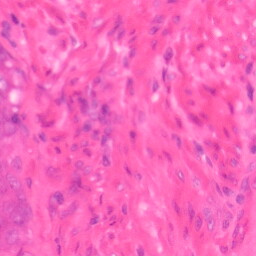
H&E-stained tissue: Colon